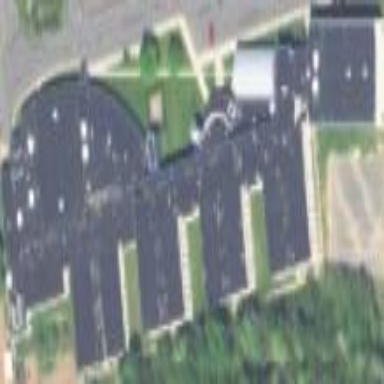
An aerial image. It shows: School building.